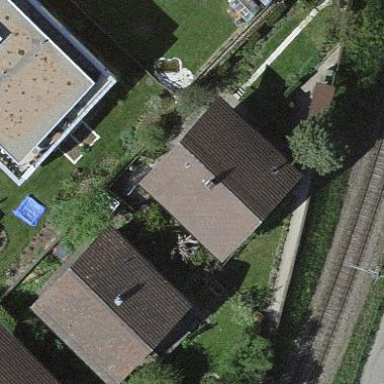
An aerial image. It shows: Residential building with gabled roof.